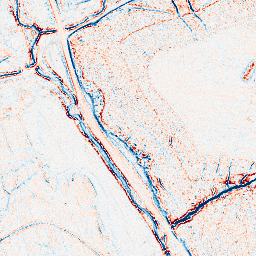
Category: edge_preserving
Decomposition family: anisotropic_diffusion
Decomposition parameters: iterations: 5
kappa: 50
gamma: 0.15
Upsampling method: bspline
Upsampling parameters: scale: 4
Upsampling scale: 4